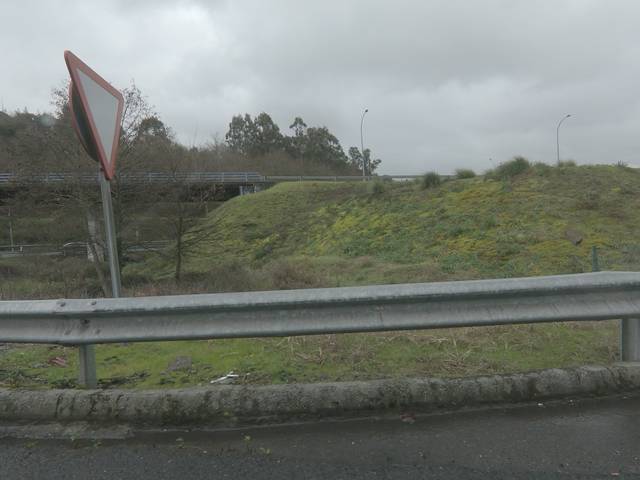
Region: Spain
Coordinates: 42.855, -8.531